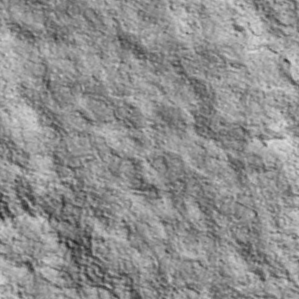
Label: non_frost